Interaction volume radius: 10 \u00c5
Interaction volume height: 30 \u00c5
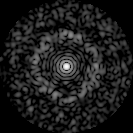
Disorder parameter: 0.8395